Field crop: maize
Growth stage: 2
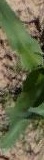
Species: maize